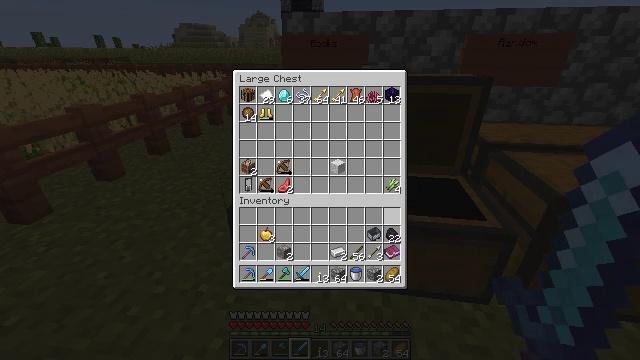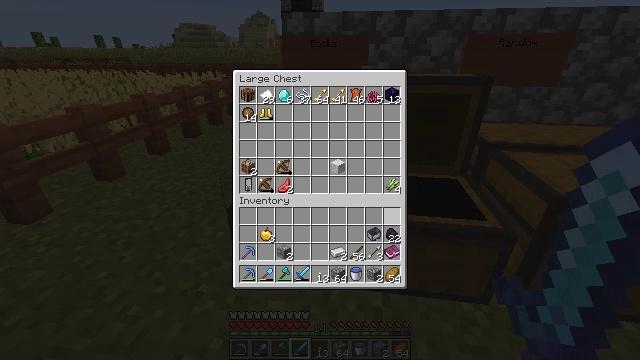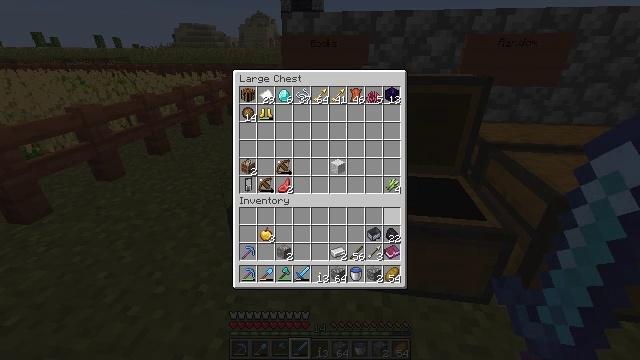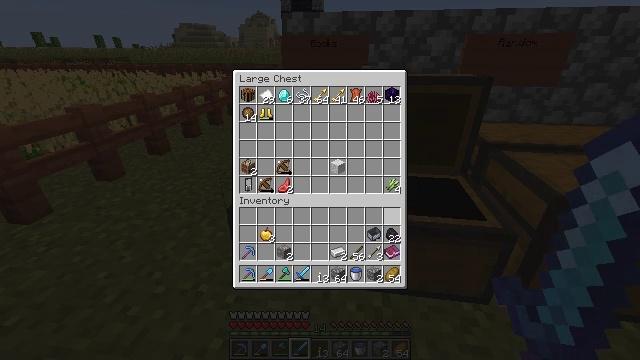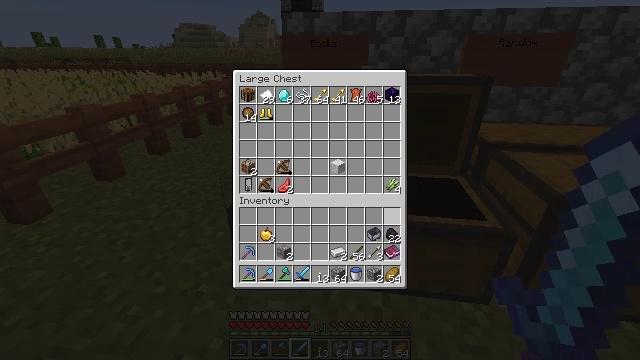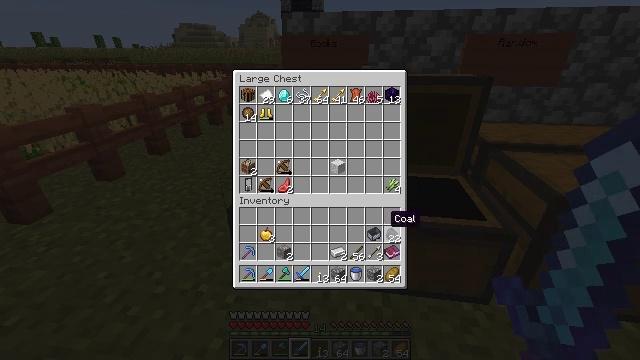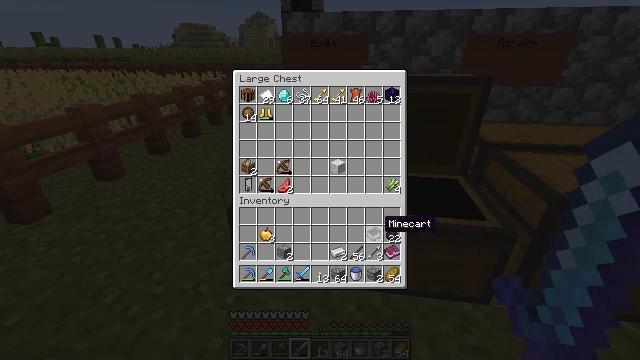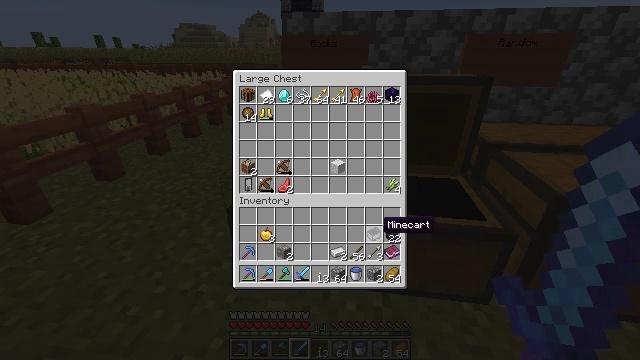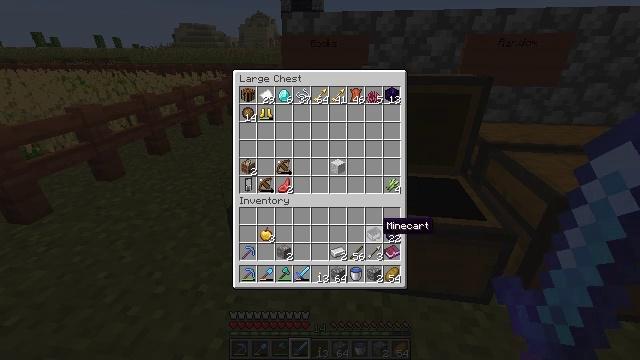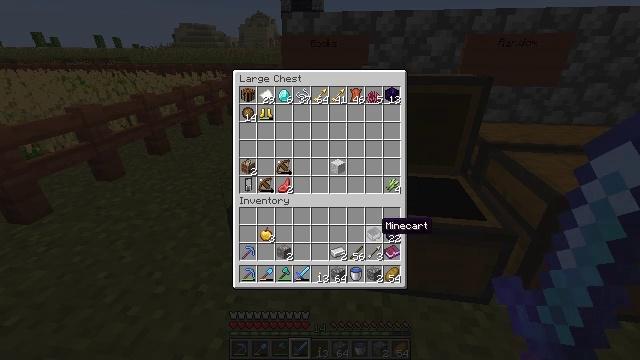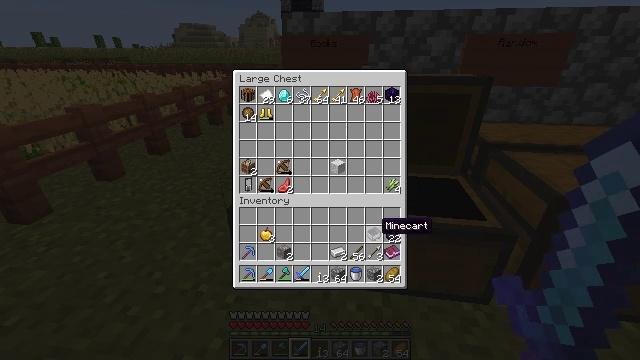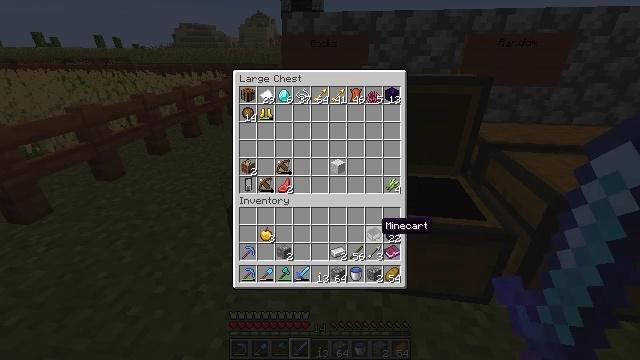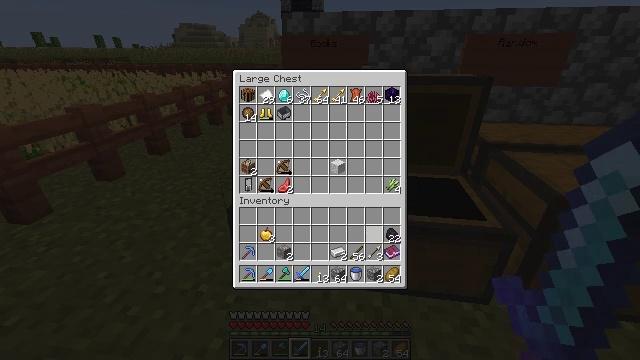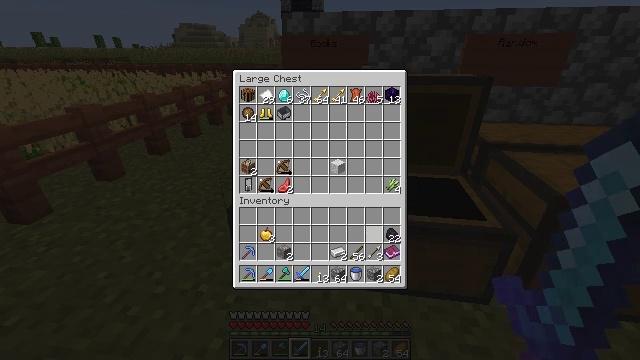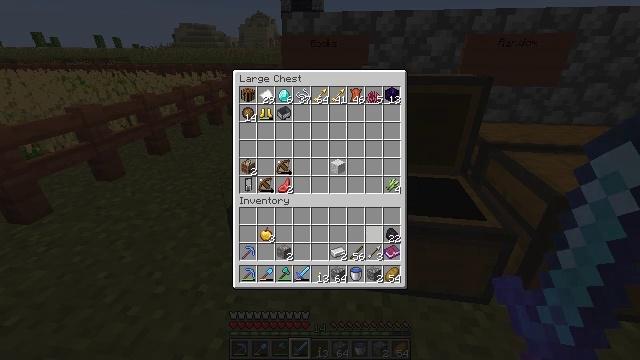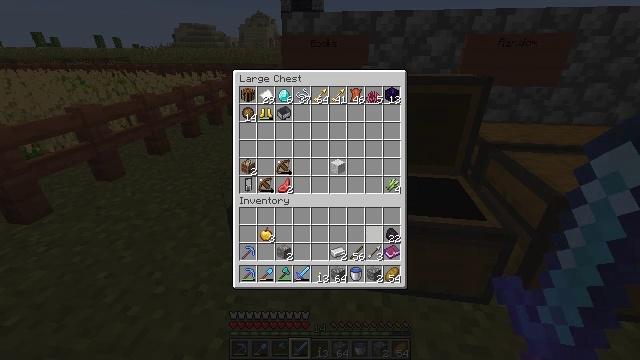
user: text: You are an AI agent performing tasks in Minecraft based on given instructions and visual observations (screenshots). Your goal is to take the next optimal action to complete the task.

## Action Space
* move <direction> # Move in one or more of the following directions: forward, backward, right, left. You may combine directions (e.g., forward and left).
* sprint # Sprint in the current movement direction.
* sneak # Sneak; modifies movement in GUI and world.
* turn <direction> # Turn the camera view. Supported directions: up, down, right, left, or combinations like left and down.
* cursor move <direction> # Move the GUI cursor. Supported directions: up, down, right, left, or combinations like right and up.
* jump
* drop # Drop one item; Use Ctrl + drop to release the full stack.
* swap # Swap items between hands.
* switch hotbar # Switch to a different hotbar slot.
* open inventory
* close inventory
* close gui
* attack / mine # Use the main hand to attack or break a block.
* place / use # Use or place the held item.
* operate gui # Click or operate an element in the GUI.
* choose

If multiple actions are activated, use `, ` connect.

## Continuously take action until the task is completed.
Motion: motion action
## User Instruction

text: Craft a brewing stand.
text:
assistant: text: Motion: sneak, operate gui
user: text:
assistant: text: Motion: sneak, operate gui
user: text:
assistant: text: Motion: sneak
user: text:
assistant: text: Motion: sneak
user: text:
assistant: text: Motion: sneak
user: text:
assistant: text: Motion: sneak
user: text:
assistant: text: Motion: sneak
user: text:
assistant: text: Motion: sneak
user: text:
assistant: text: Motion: sneak
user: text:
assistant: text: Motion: sneak
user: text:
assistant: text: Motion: sneak
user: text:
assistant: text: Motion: sneak, operate gui
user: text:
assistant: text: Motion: sneak, operate gui
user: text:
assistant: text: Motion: sneak, operate gui
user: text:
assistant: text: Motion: sneak
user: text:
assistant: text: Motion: sneak
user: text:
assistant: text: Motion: sneak
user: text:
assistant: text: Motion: sneak
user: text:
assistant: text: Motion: sneak
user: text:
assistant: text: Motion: sneak
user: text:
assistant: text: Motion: sneak
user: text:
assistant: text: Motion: sneak
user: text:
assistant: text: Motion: sneak
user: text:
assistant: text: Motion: sneak, operate gui
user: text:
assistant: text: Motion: sneak, operate gui
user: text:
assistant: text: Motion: sneak, operate gui
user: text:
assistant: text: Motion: sneak
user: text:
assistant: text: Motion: sneak
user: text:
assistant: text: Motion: sneak
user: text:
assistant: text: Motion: sneak